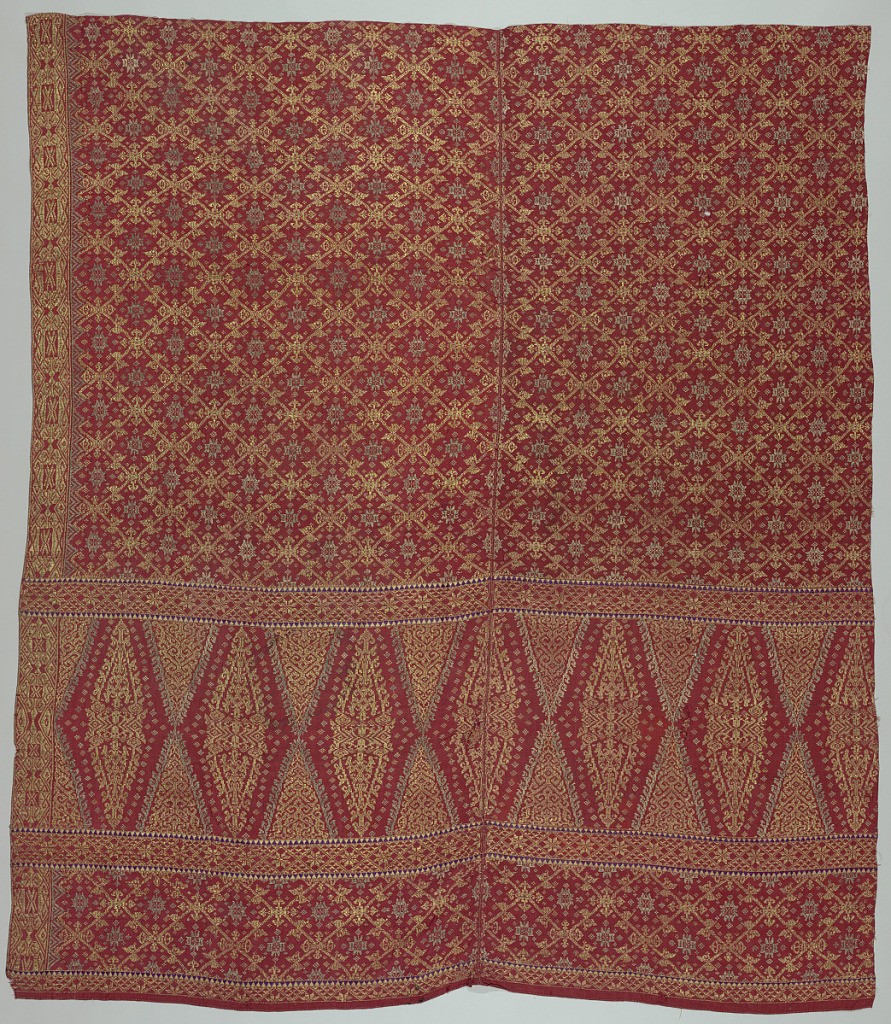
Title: Sarong fragment
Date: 19th century
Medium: silk, metallic threads Technique: plain weave with discontinuous supplementary weft patterning (brocaded)
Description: Red silk brocaded cloth (kain songket) with all-over geometric pattern of stars and rosettes in gold brocade, with wide panel at one end showing the "tumpal" motif (row of isosceles triangles). Geometric border in gold.